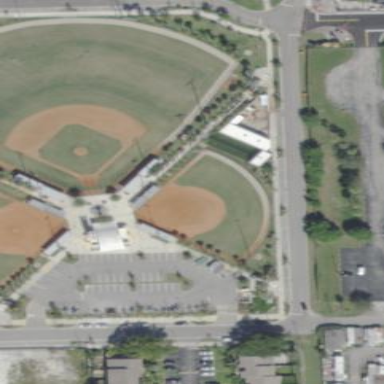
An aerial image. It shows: Baseball pitch for leisure land.